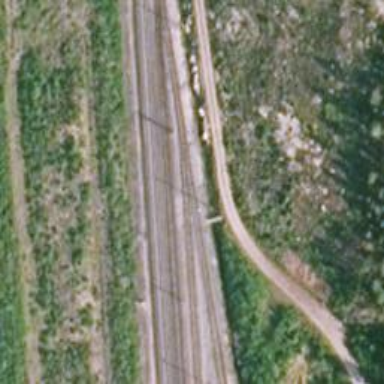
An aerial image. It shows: Wedge used for railway derailment.